Field crop: tomato
Growth stage: 2
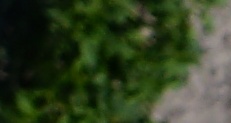
Species: tomato